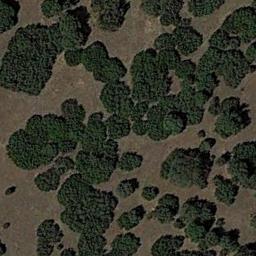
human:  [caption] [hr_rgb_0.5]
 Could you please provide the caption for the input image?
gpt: Some connected green chaparrals of different sizes grow on the wasteland .

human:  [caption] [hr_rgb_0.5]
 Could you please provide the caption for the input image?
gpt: The chaparral is consist of dense green bushes .

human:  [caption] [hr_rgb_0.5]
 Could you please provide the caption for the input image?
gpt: There are several trees and some weeds in this desert .

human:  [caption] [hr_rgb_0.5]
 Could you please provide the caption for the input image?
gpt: Chaparral is densely distributed on the sand .

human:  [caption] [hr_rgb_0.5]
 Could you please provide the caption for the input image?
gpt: The chaparral is uneven but dense .